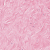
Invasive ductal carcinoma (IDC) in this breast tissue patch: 0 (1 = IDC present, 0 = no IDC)